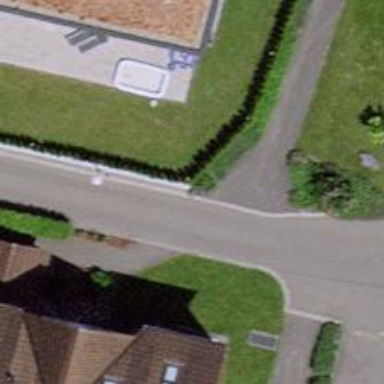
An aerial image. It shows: Hedge acting as barrier.